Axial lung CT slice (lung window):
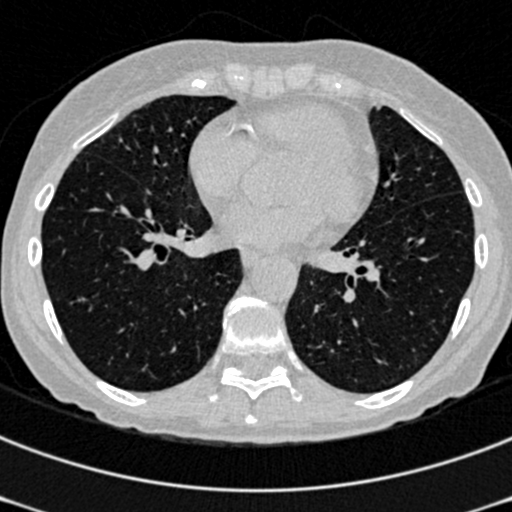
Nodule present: no